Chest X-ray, PA view. Patient: 68 years old, sex F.
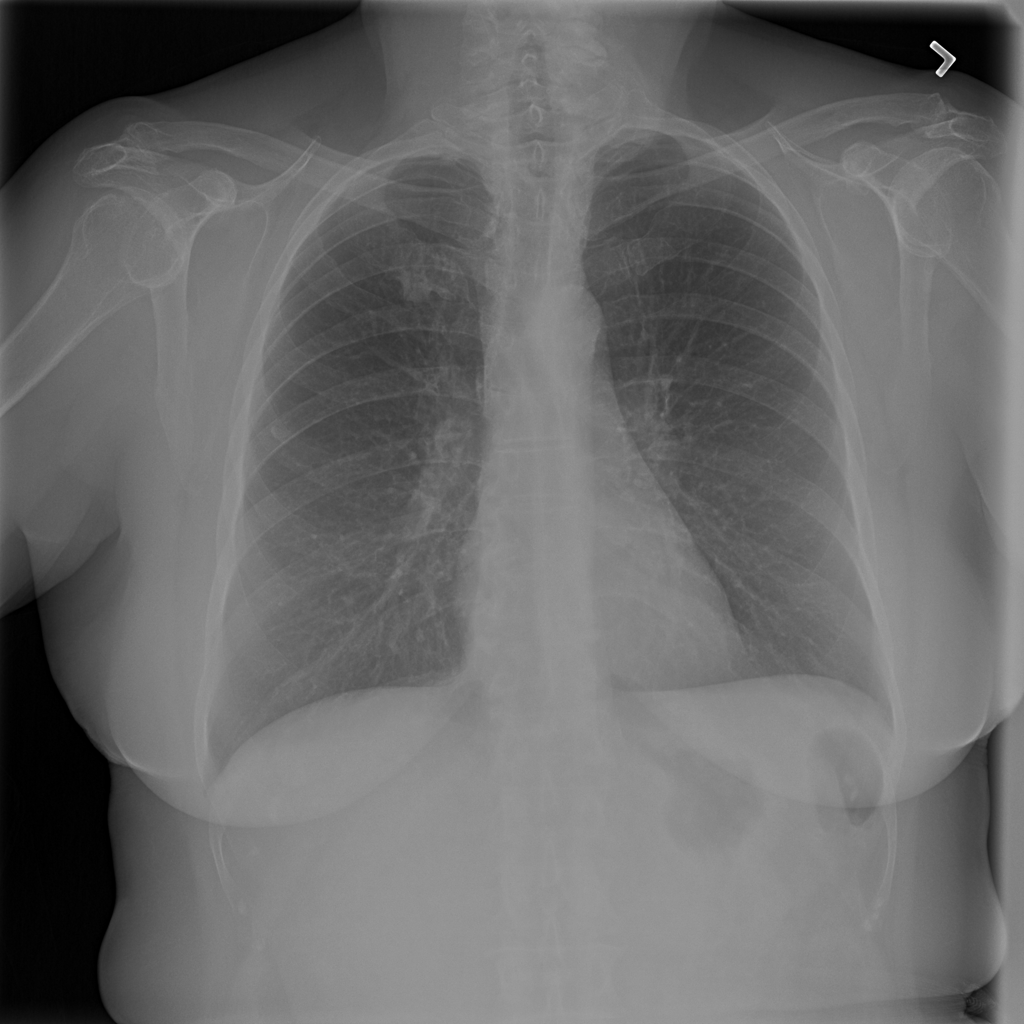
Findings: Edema